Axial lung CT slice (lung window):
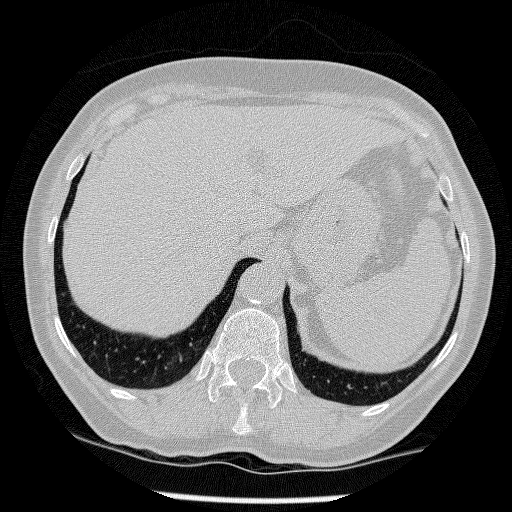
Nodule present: no